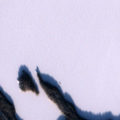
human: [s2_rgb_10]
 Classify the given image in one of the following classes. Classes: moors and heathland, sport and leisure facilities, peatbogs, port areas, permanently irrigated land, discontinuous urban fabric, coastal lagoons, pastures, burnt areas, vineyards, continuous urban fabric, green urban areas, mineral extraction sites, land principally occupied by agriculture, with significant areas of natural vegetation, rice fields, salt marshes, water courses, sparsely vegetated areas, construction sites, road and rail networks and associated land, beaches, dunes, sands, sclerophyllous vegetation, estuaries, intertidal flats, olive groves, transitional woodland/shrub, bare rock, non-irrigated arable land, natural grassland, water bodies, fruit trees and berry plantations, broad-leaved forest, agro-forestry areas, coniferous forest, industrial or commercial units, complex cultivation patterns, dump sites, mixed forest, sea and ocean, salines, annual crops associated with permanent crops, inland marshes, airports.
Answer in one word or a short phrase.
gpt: coniferous forest, water bodies